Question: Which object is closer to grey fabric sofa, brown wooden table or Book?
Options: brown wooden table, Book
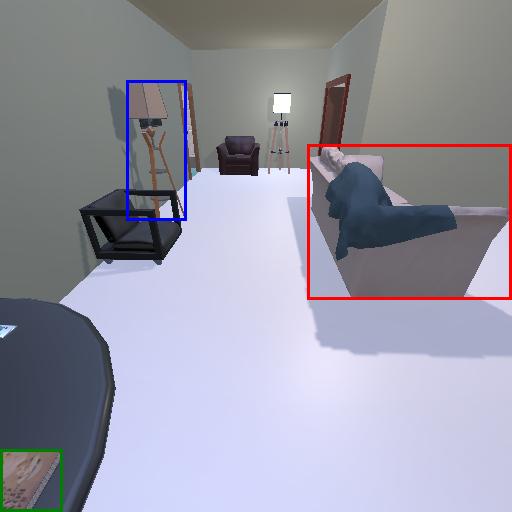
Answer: brown wooden table